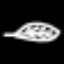
Label: leaf